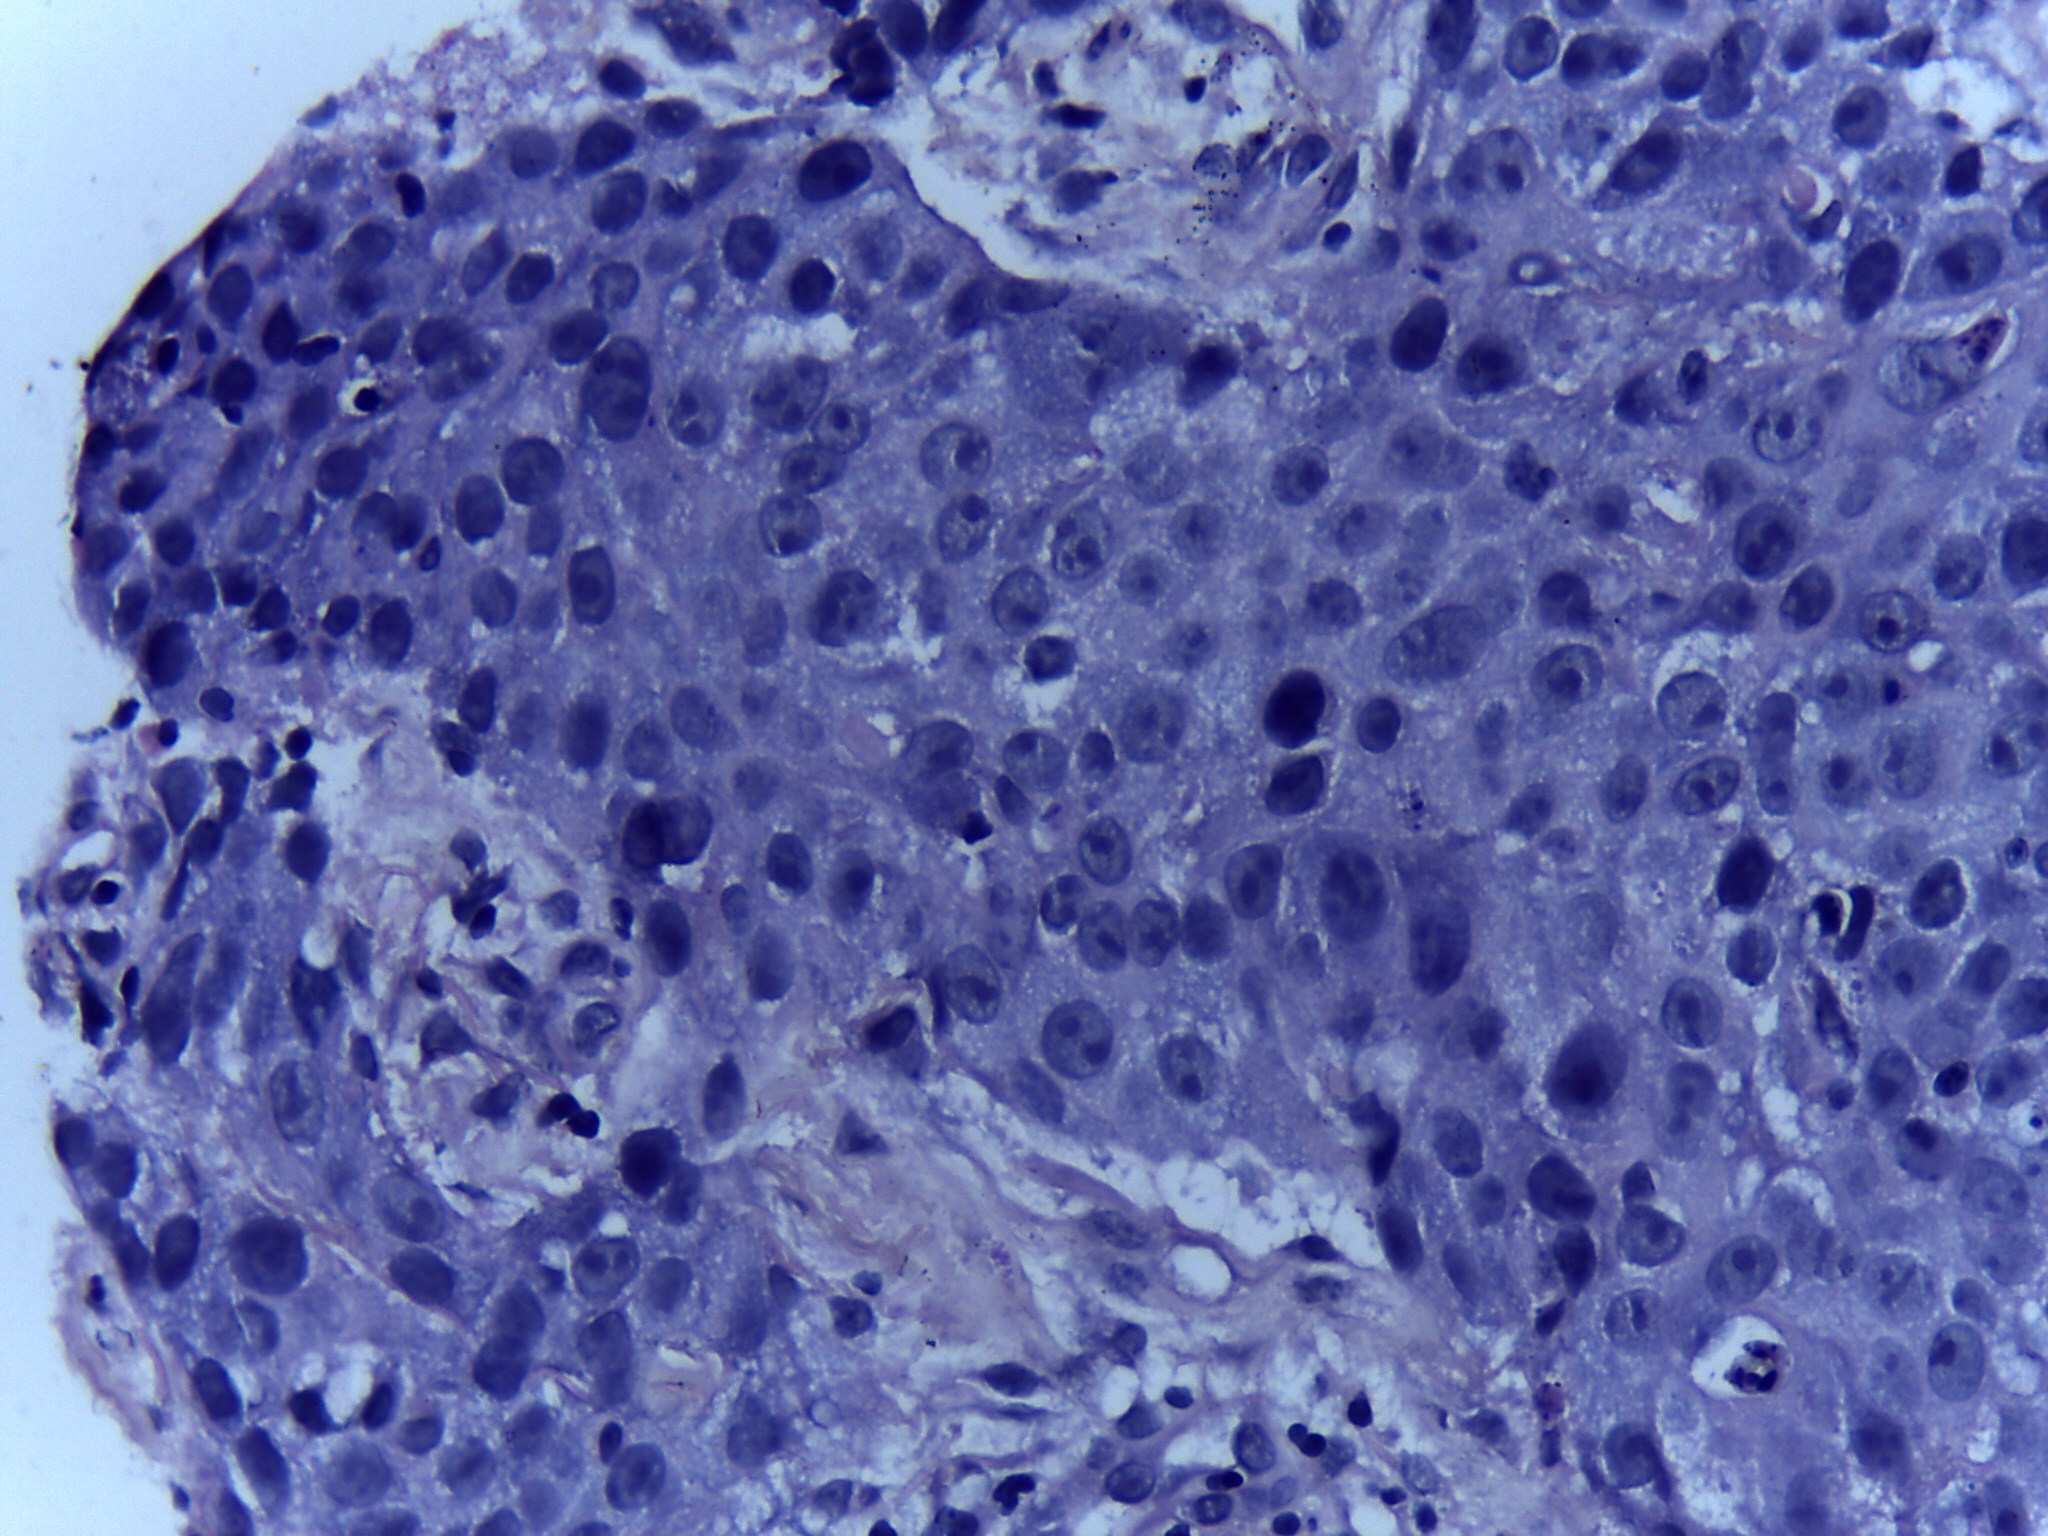
Diagnosis: OSCC